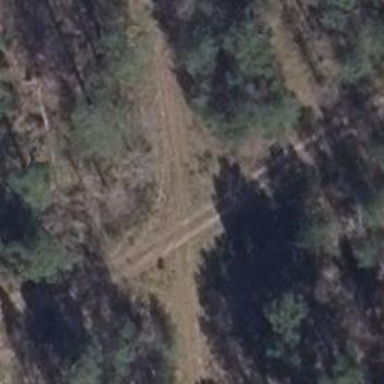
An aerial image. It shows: Earth track road.